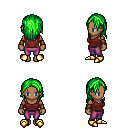
a pixel art fantasy rpg character, female body template, human, dark skin, maroon pirate shirt, magenta pants, green long hairstyle, leather bracers, gold boots, four views (front, back, left, right), 2x2 character sprite sheet, small pixel art, hard edges, no anti-aliasing